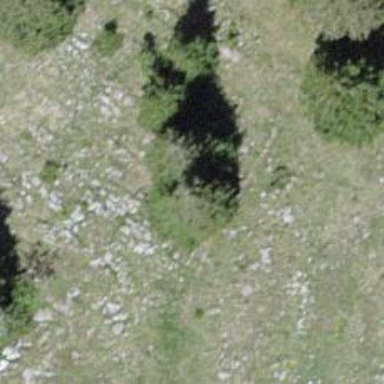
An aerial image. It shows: Needle-leaved tree in nature.